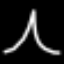
Label: The Eiffel Tower